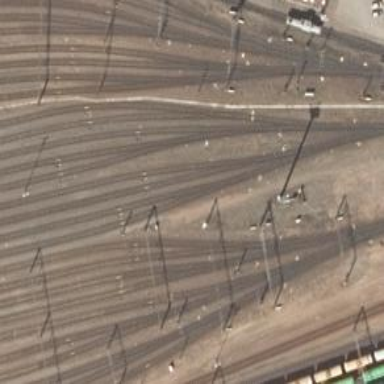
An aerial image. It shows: Rail yard with electrified contact lines for the railway.